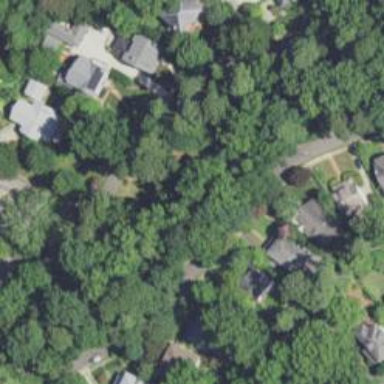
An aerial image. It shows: Neighborhood.